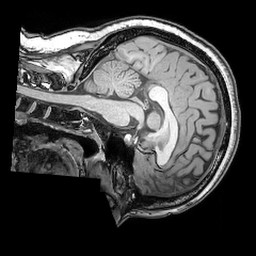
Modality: T1w
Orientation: sagittal
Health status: ill
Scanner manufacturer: philips
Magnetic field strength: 3 T
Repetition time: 0.007 s
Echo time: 0.0035 s